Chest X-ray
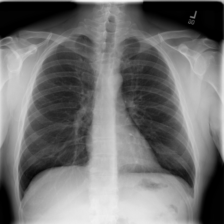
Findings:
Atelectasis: negative
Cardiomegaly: negative
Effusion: negative
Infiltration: negative
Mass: negative
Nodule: negative
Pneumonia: negative
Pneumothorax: negative
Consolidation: negative
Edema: negative
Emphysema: negative
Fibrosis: negative
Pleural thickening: negative
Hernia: negative